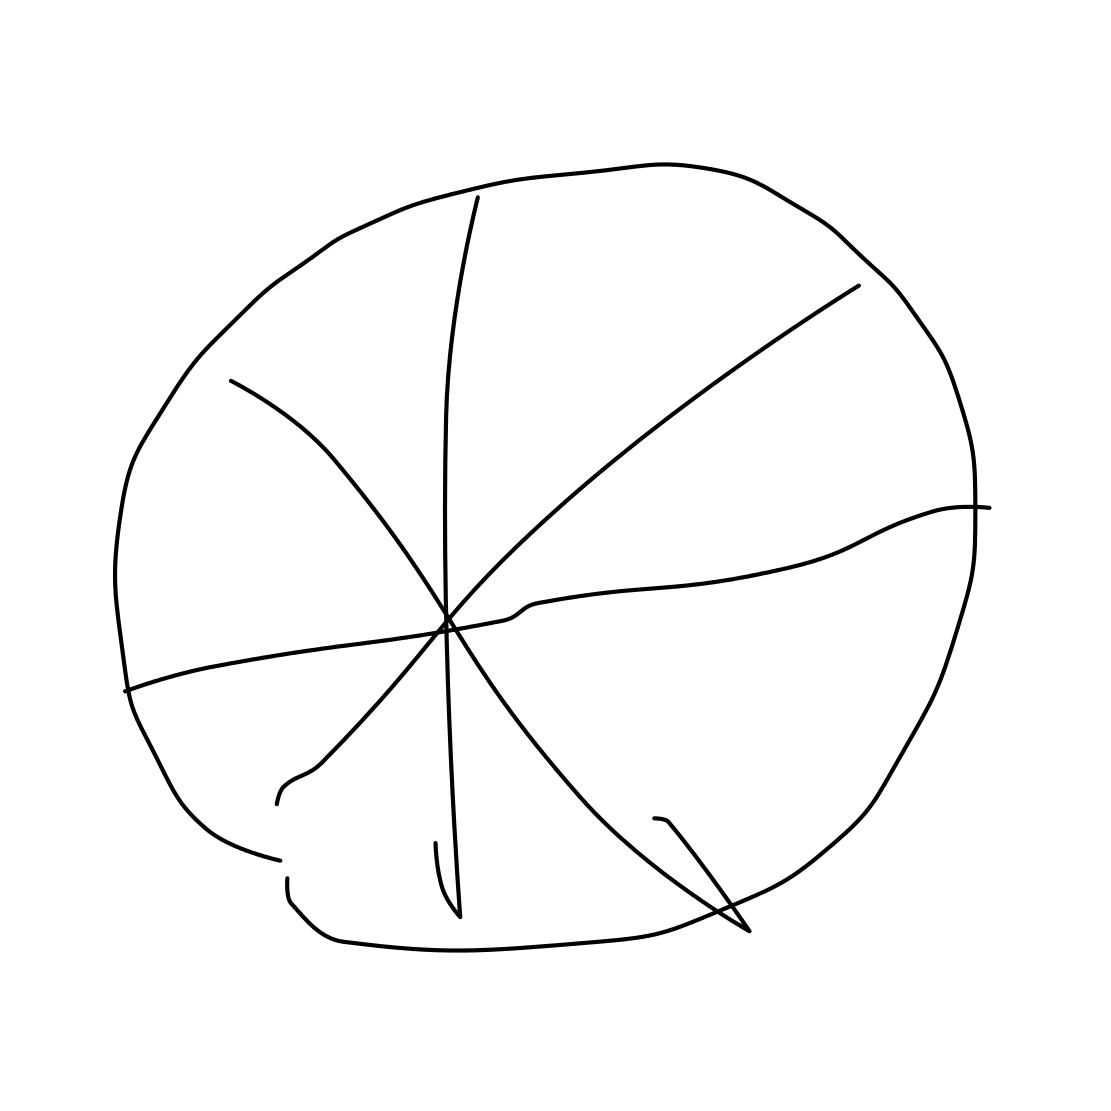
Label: wheel